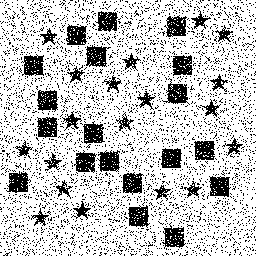
Squares: 19
Triangles: 0
Stars: 19
Total shapes: 38